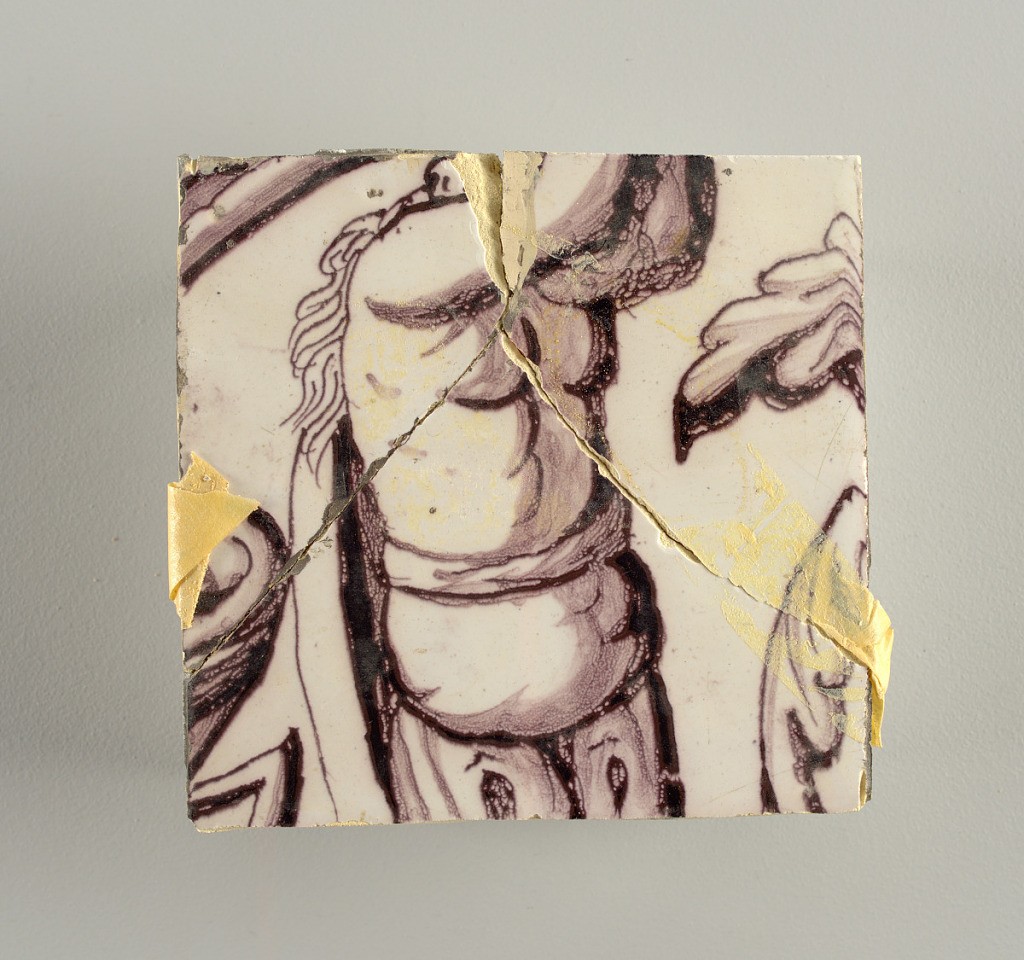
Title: Tile wall facing
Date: ca. 1725
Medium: Tin-glazed earthenware, underglaze
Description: Horizontal rectangle.  Thirty tiles wide and twenty-three tiles high with opening for fireplace eleven tiles wide and ten high.  Foliage arabesques disposed about three vertical axes from which are emphazised by urns at center and right, and at left by the figure of a standing woman carrying an infant on her arm and accompanied by two children.